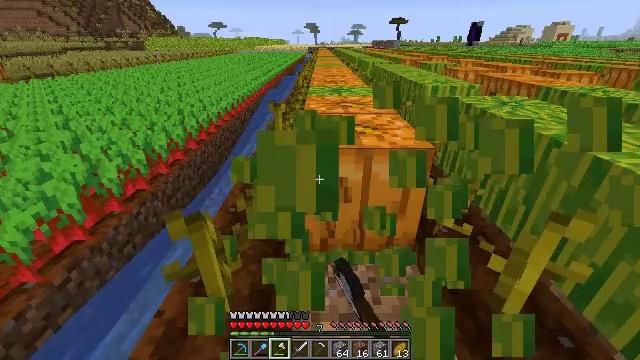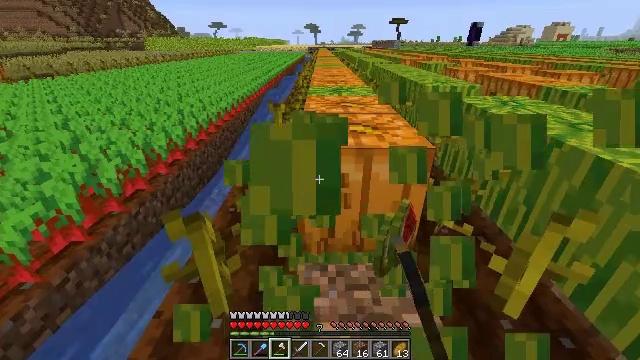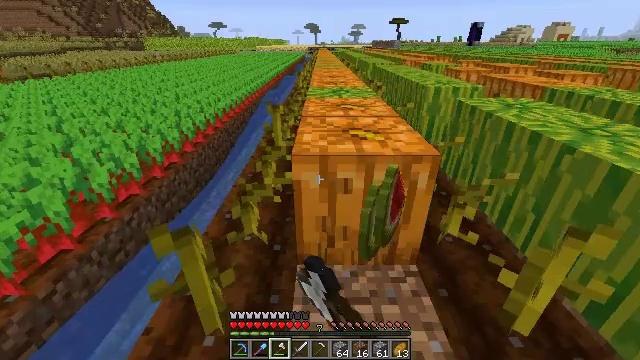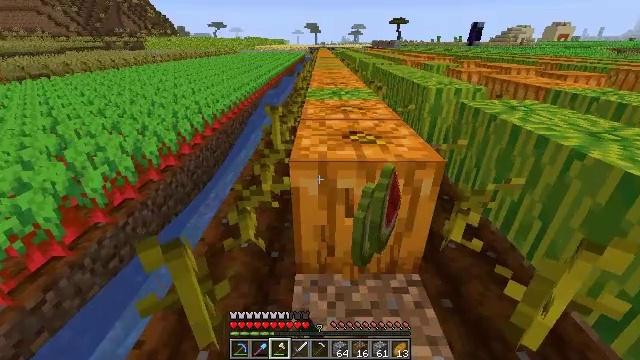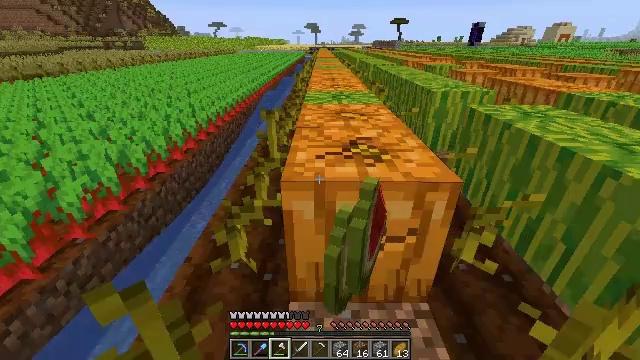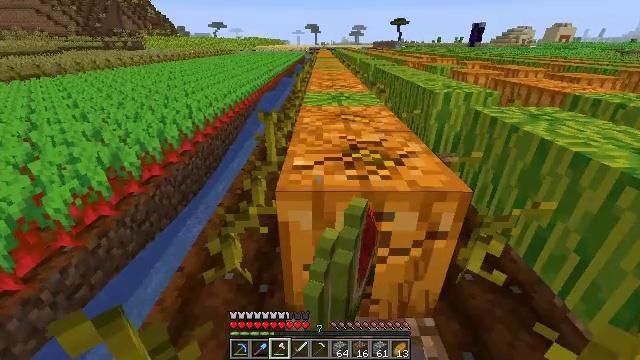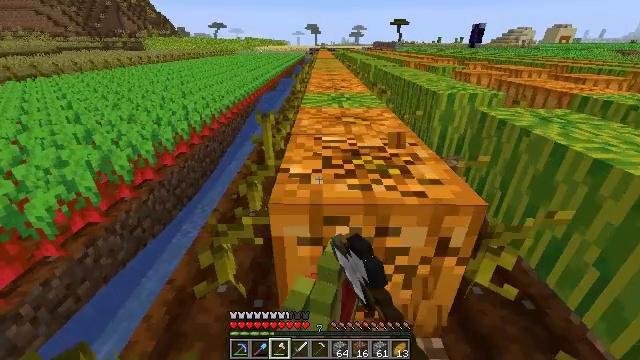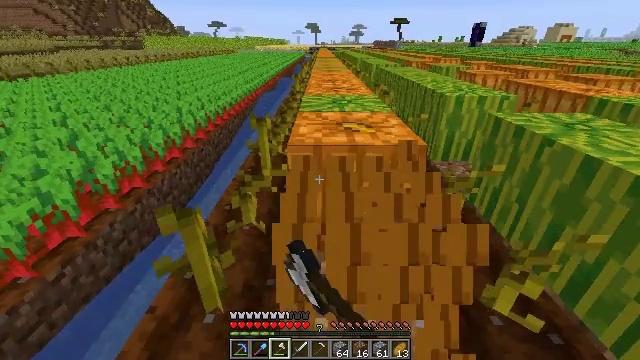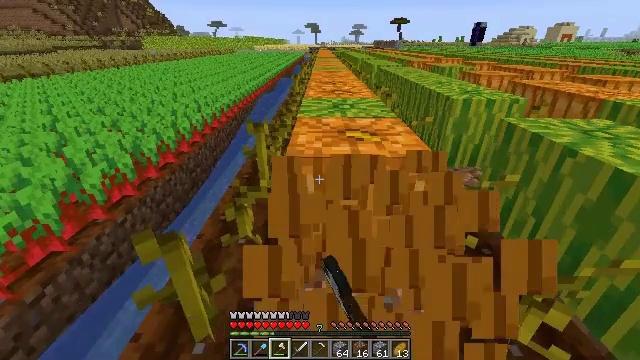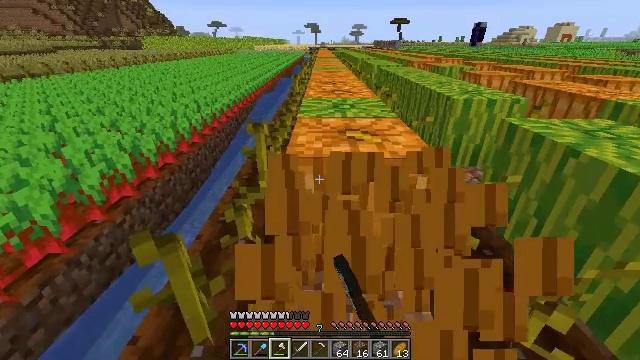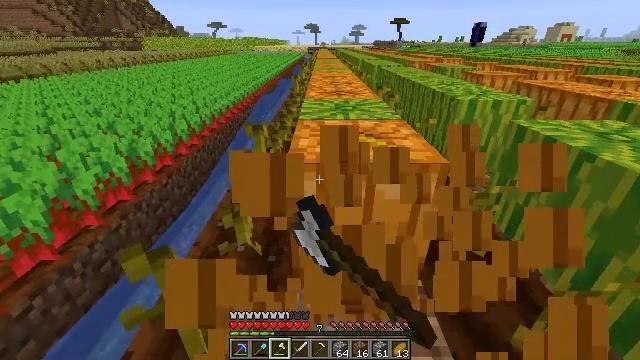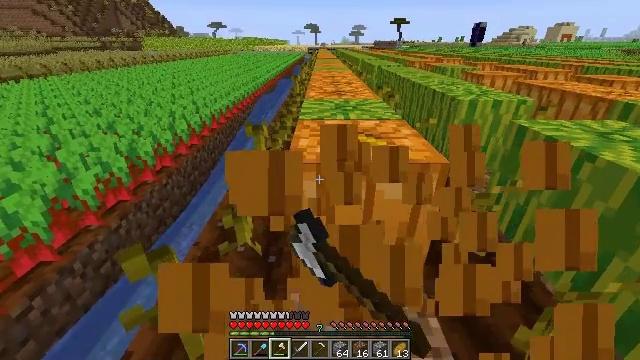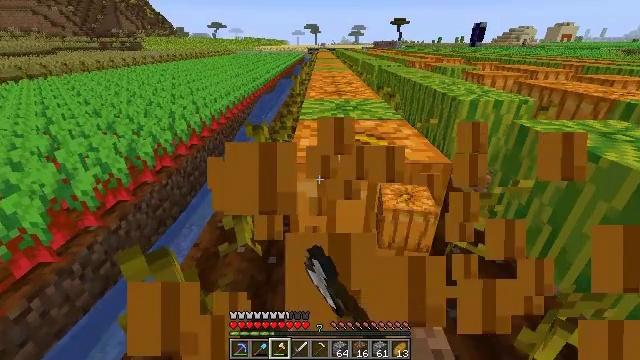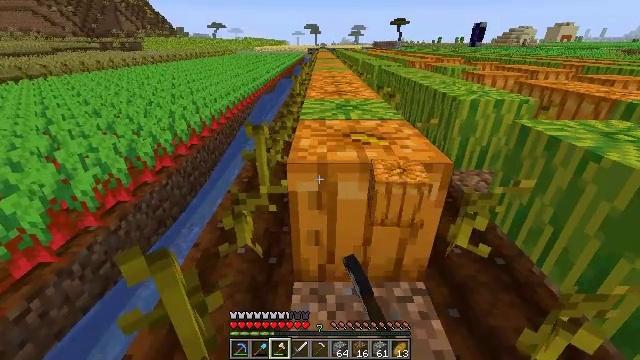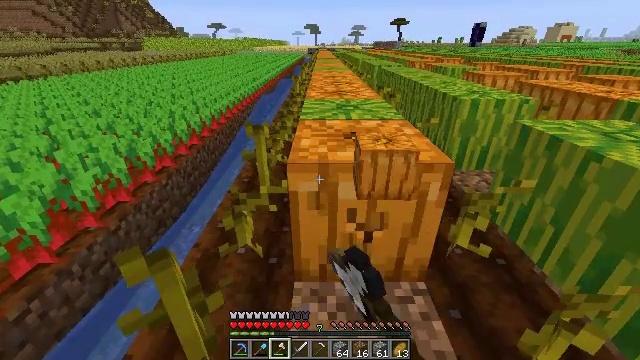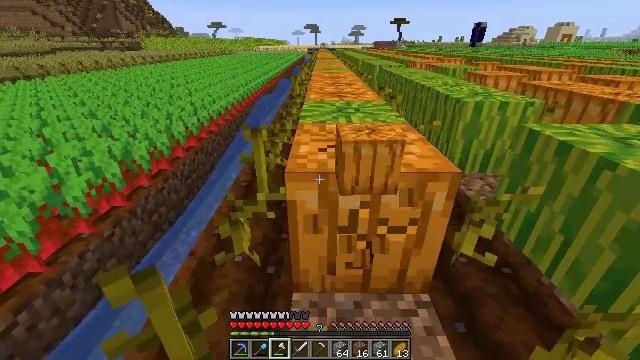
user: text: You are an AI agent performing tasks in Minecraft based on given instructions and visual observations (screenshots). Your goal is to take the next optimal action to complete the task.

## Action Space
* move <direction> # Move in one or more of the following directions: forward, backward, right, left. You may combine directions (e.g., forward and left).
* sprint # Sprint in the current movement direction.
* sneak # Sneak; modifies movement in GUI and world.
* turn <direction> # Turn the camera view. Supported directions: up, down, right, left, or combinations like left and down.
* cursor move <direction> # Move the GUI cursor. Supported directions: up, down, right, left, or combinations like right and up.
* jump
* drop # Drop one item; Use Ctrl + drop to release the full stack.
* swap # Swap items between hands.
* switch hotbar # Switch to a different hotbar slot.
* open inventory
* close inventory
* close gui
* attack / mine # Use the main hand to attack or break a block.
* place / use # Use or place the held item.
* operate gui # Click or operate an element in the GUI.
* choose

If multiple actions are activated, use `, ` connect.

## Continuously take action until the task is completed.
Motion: motion action
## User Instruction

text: Gather a pumpkin block.
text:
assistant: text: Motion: attack / mine
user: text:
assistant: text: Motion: move forward, attack / mine
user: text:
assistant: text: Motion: move forward, attack / mine
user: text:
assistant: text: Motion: move forward, attack / mine
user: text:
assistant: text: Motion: move forward, attack / mine
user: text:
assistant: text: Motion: move forward, attack / mine
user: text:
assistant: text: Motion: move forward, attack / mine
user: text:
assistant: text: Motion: attack / mine
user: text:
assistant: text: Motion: attack / mine
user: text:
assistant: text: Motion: attack / mine
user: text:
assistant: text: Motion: attack / mine
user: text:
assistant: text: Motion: attack / mine
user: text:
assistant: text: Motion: attack / mine
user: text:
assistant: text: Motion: attack / mine
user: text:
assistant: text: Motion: move forward, attack / mine
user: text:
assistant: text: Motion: move forward, attack / mine
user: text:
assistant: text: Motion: move forward, attack / mine
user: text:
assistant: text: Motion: move forward, attack / mine
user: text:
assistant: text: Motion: attack / mine
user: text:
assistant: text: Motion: attack / mine
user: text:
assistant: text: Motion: attack / mine
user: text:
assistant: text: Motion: attack / mine
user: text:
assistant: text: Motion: attack / mine